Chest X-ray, AP view. Patient: 46 years old, sex F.
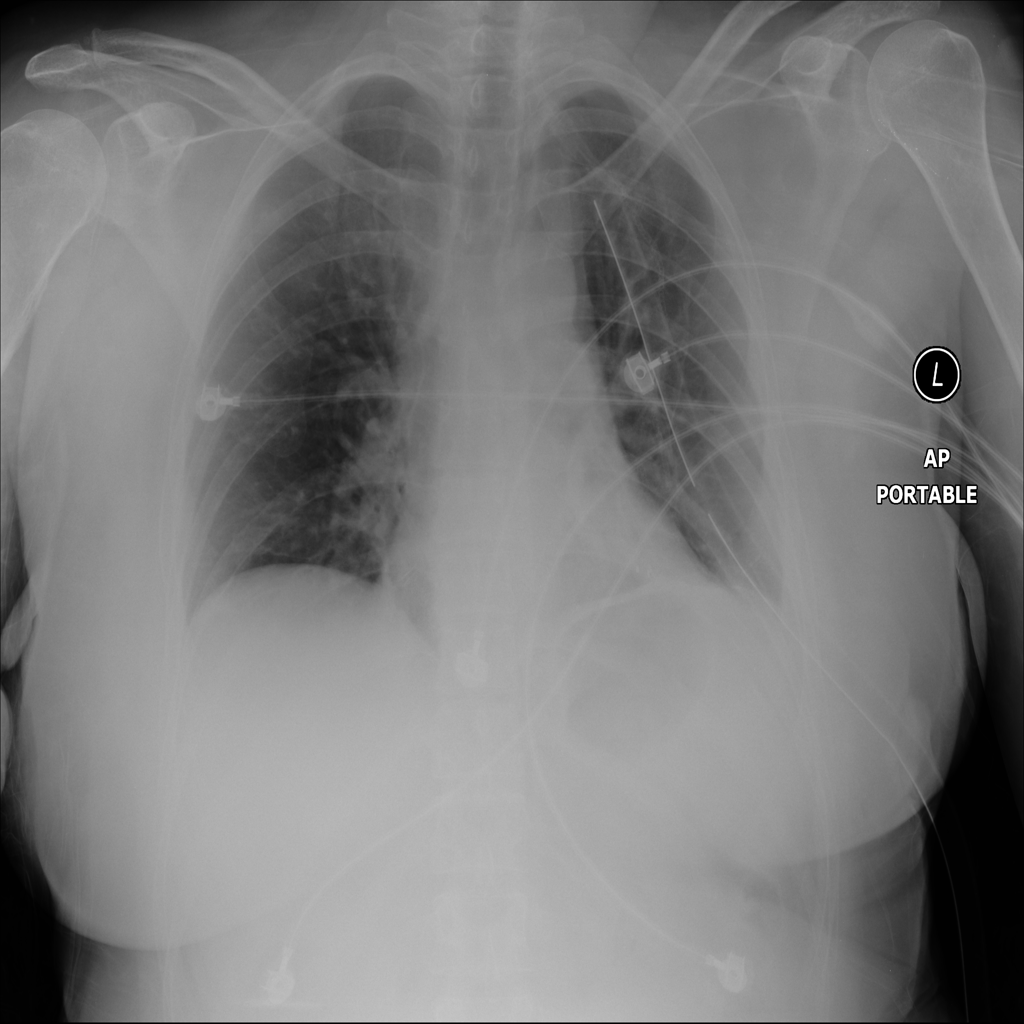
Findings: No Finding